Interaction volume radius: 10 \u00c5
Interaction volume height: 45 \u00c5
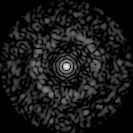
Disorder parameter: 0.827